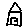
Label: house